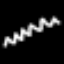
Label: squiggle